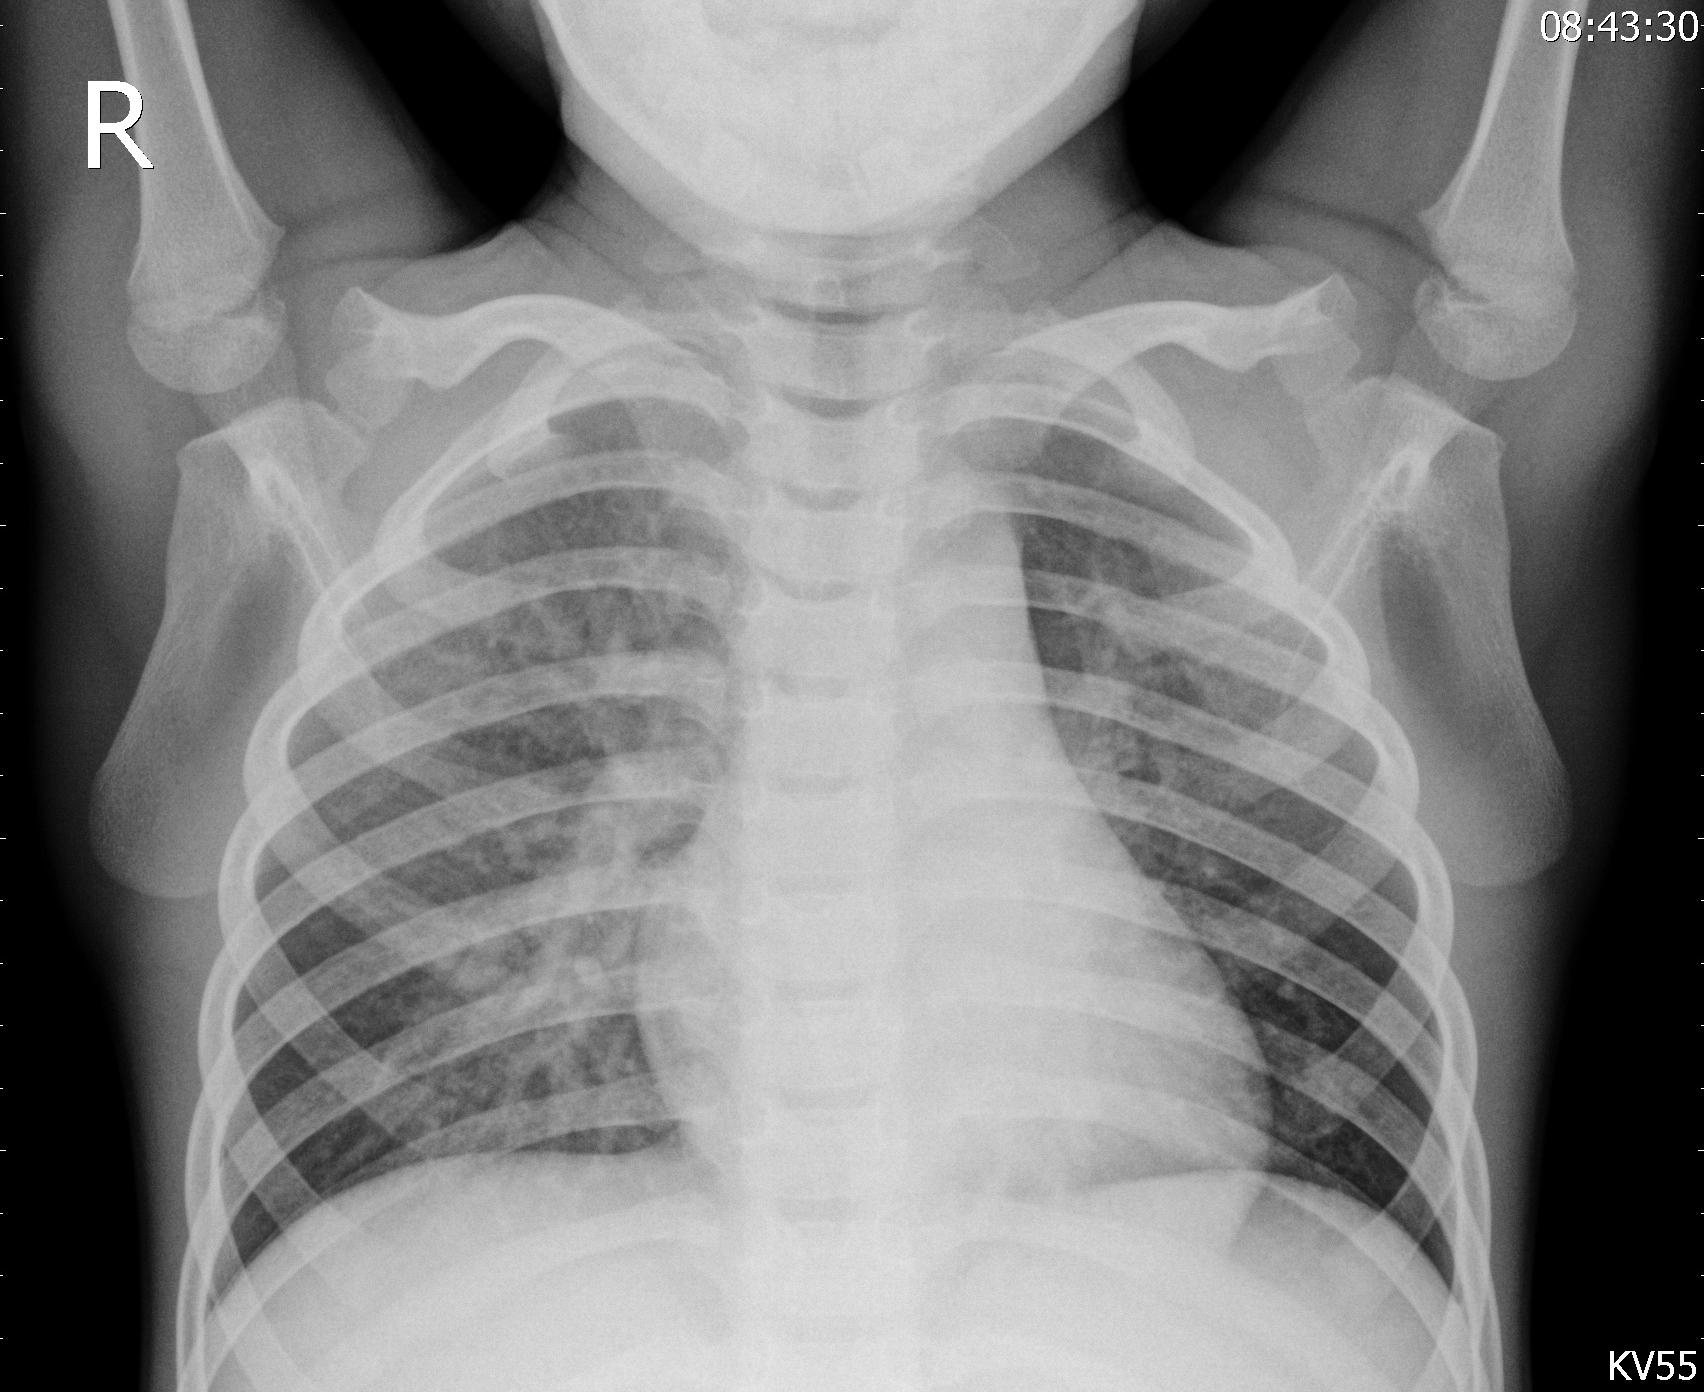
Diagnosis: PNEUMONIA